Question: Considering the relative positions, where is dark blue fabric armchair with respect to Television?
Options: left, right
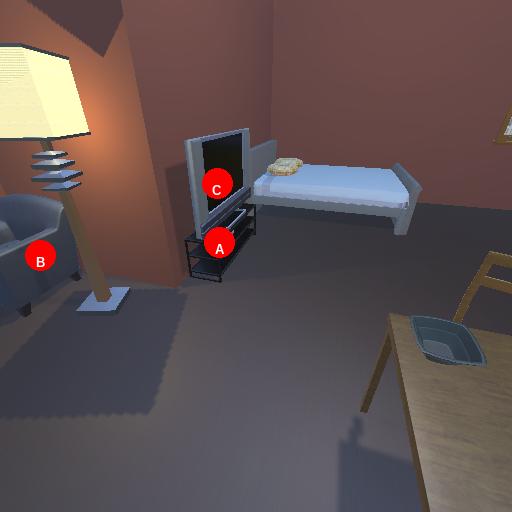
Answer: left